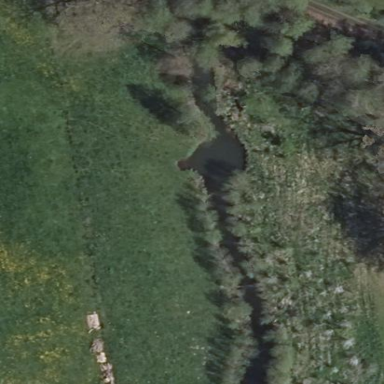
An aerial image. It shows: Serene pond surrounded by nature.